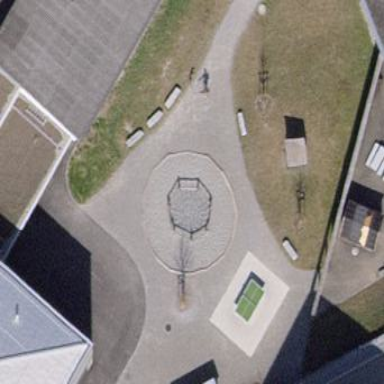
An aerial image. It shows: Playground featuring climbing frame.